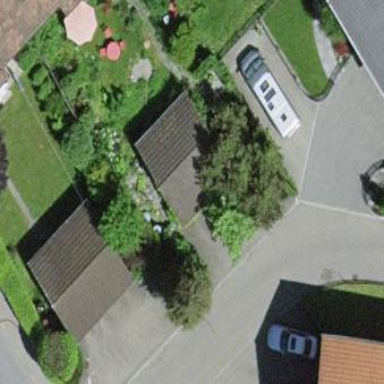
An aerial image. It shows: Group of garages.